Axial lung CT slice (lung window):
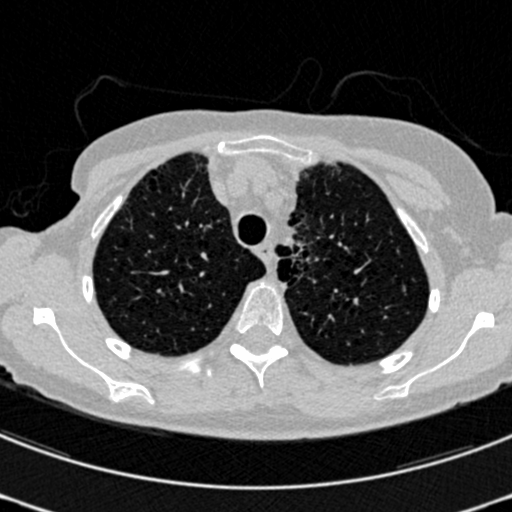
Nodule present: no